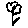
Label: flower